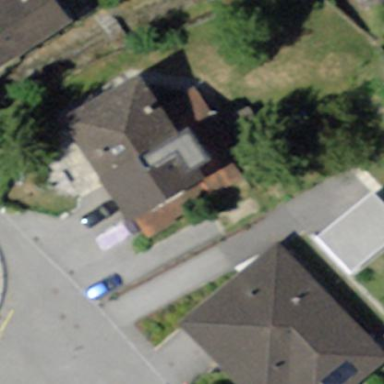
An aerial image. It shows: Simple and straightforward house.